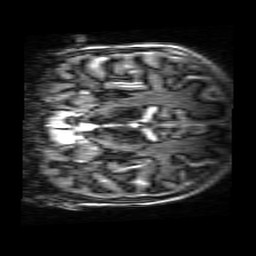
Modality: MP2RAGE
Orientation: coronal
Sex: male
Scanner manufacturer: siemens
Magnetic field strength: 3 T
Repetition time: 5 s
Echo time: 0.00355 s